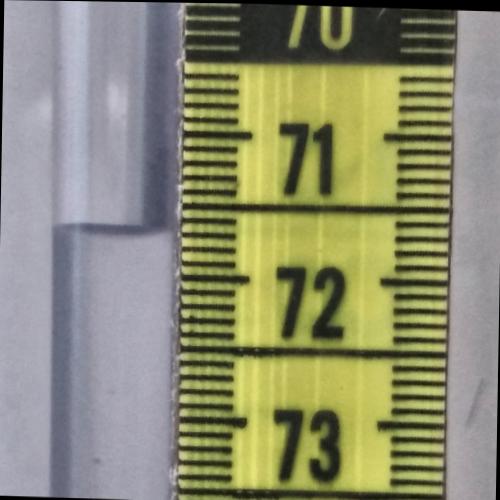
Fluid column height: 71.7 cm